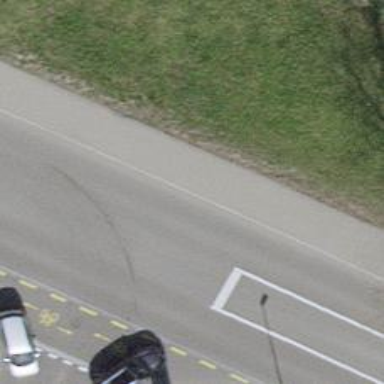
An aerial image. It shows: Asphalt sidewalk path.